Question: After update pycharm 3.0.2 to 3.1 I have problems with python and django console, but remote interpreter is working.

Of couse I can use ssh, but I like pycharm python and django console.
'''
ssh://root@178.63.20.205:22/usr/bin/python -u /root/.pycharm_helpers/pydev/pydevconsole.py 0 0
import sys; print('Python %s on %s' % (sys.version, sys.platform))
sys.path.extend(['/data/python/estate-kharkov.ci.ua', '/root/.pycharm_helpers/pycharm', '/root/.pycharm_helpers/pydev'])
Python 2.7.3 (default, Jan 2 2013, 13:56:14)
[GCC 4.7.2] on linux2
import django_manage_shell; django_manage_shell.run("E:/ci")
Traceback (most recent call last):
File "/root/.pycharm_helpers/pydev/pydev_console_utils.py", line 209, in addExec
self.finishExec()
File "/root/.pycharm_helpers/pydev/pydev_console_utils.py", line 352, in finishExec
return server.NotifyFinished()
File "/usr/lib/python2.7/xmlrpclib.py", line 1224, in __call__
return self.__send(self.__name, args)
File "/usr/lib/python2.7/xmlrpclib.py", line 1578, in __request
verbose=self.__verbose
File "/usr/lib/python2.7/xmlrpclib.py", line 1264, in request
return self.single_request(host, handler, request_body, verbose)
File "/usr/lib/python2.7/xmlrpclib.py", line 1297, in single_request
return self.parse_response(response)
File "/usr/lib/python2.7/xmlrpclib.py", line 1473, in parse_response
return u.close()
File "/usr/lib/python2.7/xmlrpclib.py", line 793, in close
raise Fault(**self._stack[0])
Fault: <Fault 0: 'java.lang.ArrayIndexOutOfBoundsException: Array index out of range: 0'>
Traceback (most recent call last):
File "/root/.pycharm_helpers/pydev/pydev_console_utils.py", line 209, in addExec
self.finishExec()
File "/root/.pycharm_helpers/pydev/pydev_console_utils.py", line 352, in finishExec
return server.NotifyFinished()
File "/usr/lib/python2.7/xmlrpclib.py", line 1224, in __call__
return self.__send(self.__name, args)
File "/usr/lib/python2.7/xmlrpclib.py", line 1578, in __request
verbose=self.__verbose
File "/usr/lib/python2.7/xmlrpclib.py", line 1264, in request
return self.single_request(host, handler, request_body, verbose)
File "/usr/lib/python2.7/xmlrpclib.py", line 1297, in single_request
return self.parse_response(response)
File "/usr/lib/python2.7/xmlrpclib.py", line 1473, in parse_response
return u.close()
File "/usr/lib/python2.7/xmlrpclib.py", line 793, in close
raise Fault(**self._stack[0])
Fault: <Fault 0: 'java.lang.ArrayIndexOutOfBoundsException: Array index out of range: 0'>
Traceback (most recent call last):
File "/root/.pycharm_helpers/pydev/pydev_console_utils.py", line 209, in addExec
self.finishExec()
File "/root/.pycharm_helpers/pydev/pydev_console_utils.py", line 352, in finishExec
return server.NotifyFinished()
File "/usr/lib/python2.7/xmlrpclib.py", line 1224, in __call__
return self.__send(self.__name, args)
File "/usr/lib/python2.7/xmlrpclib.py", line 1578, in __request
verbose=self.__verbose
File "/usr/lib/python2.7/xmlrpclib.py", line 1264, in request
return self.single_request(host, handler, request_body, verbose)
File "/usr/lib/python2.7/xmlrpclib.py", line 1297, in single_request
return self.parse_response(response)
File "/usr/lib/python2.7/xmlrpclib.py", line 1473, in parse_response
return u.close()
File "/usr/lib/python2.7/xmlrpclib.py", line 793, in close
raise Fault(**self._stack[0])
Fault: <Fault 0: 'java.lang.ArrayIndexOutOfBoundsException: Array index out of range: 0'>
'''
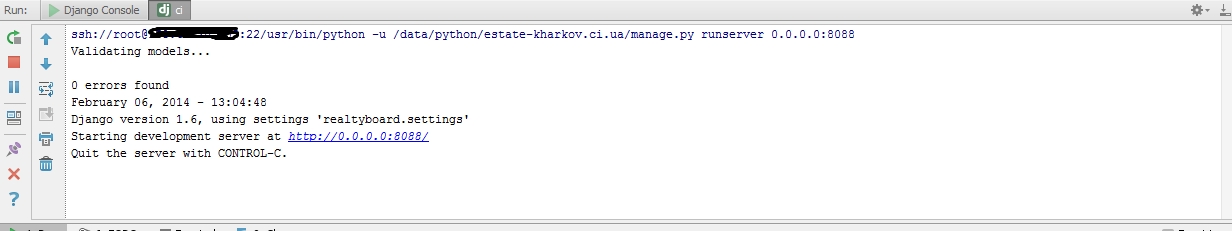
Answer: There is trouble with skeletons, after update Pycharm have some mistake.
!!!
After create remote interpreter, skeletons will be updated automatically.